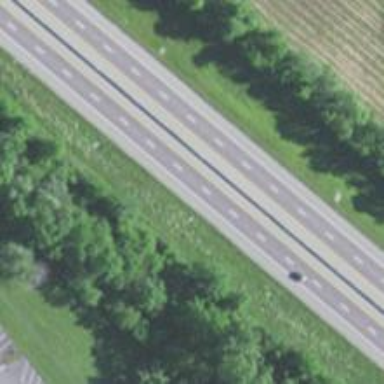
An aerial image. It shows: Trunk highway with expressway features.